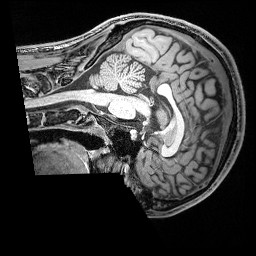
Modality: T1w
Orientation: sagittal
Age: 21
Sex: male
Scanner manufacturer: siemens
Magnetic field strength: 3 T
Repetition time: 2.53 s
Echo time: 0.00388 s